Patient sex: M
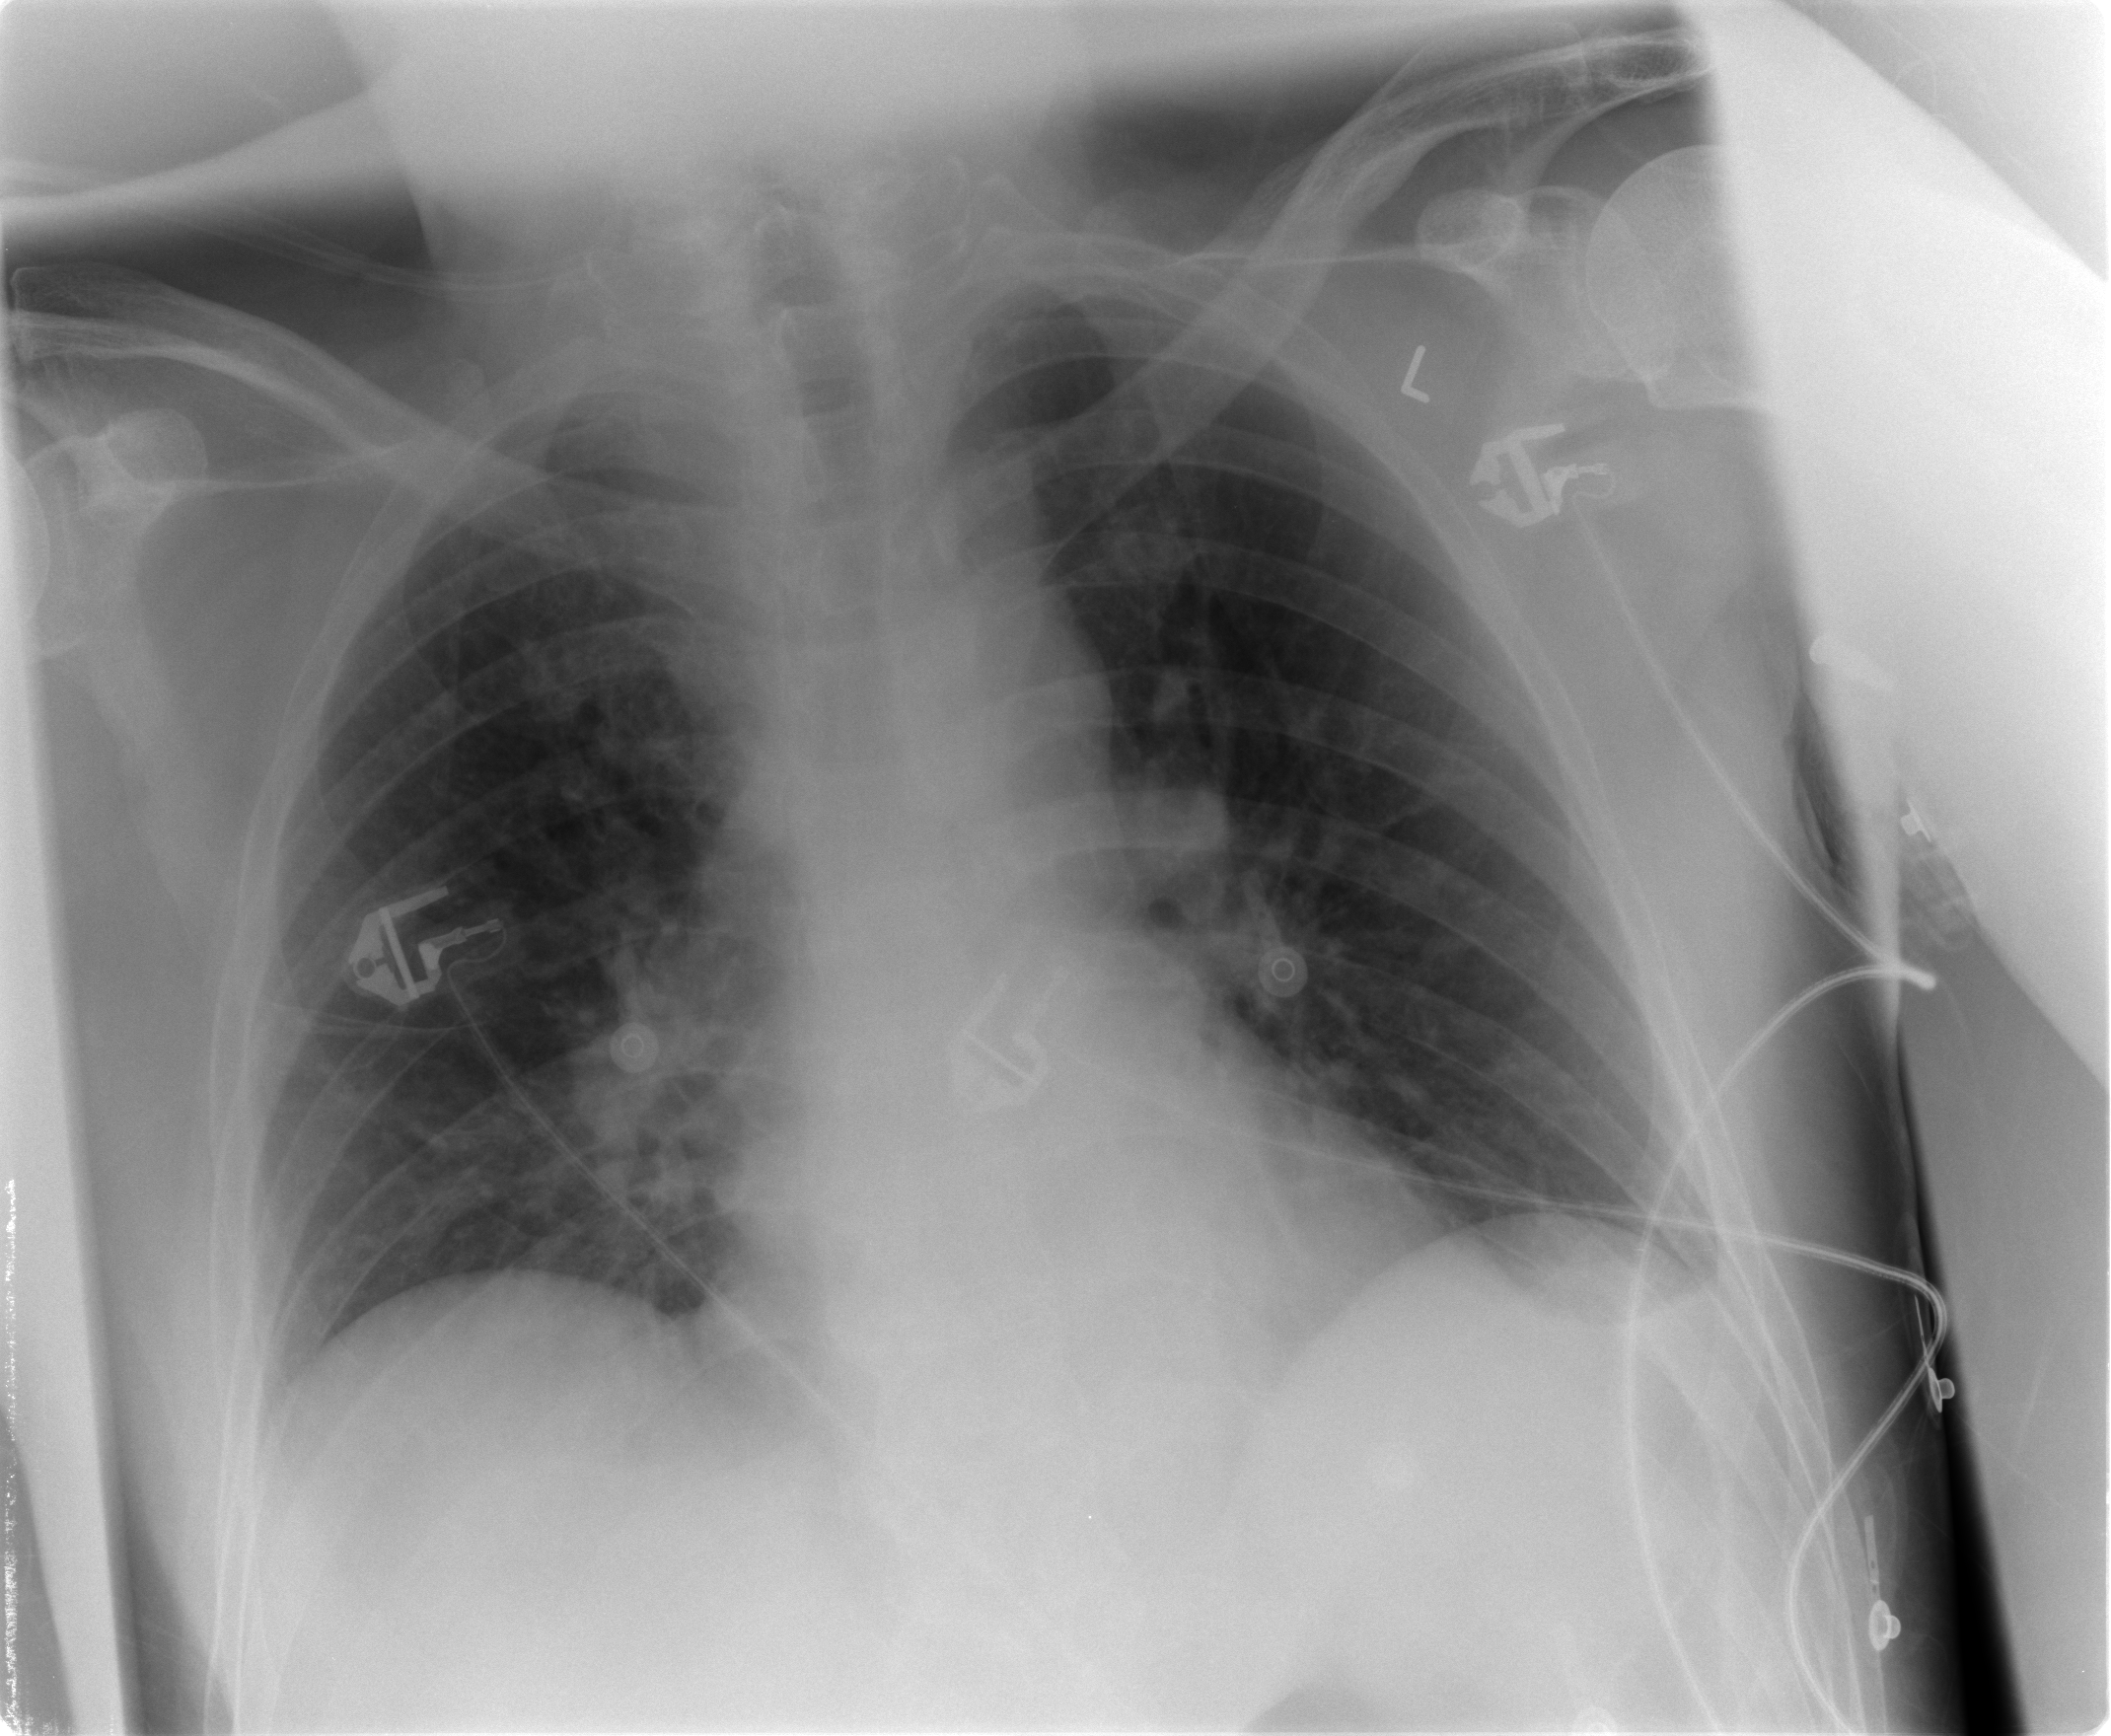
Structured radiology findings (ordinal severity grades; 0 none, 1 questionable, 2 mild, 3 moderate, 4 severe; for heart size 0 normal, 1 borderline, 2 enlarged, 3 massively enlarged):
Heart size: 0
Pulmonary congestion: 2
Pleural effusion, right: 0
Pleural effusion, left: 2
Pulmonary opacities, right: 0
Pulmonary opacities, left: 0
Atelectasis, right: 0
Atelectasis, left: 0